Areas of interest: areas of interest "Used Car Trading"
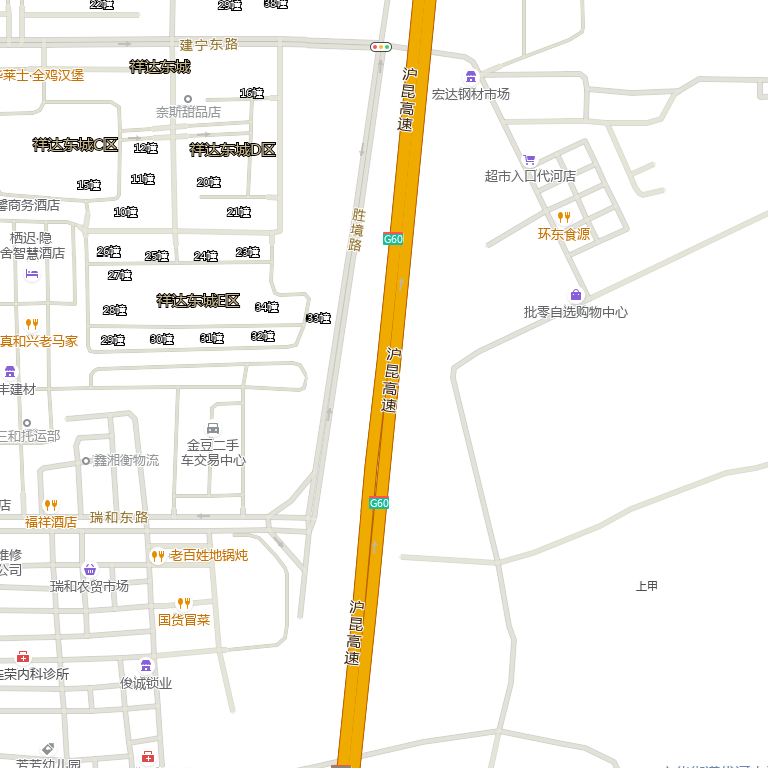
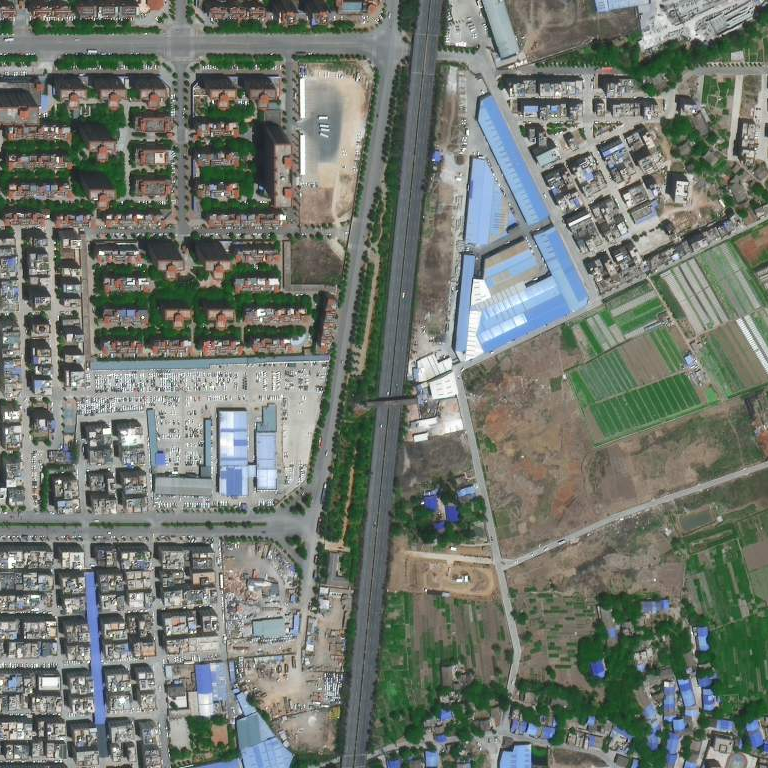